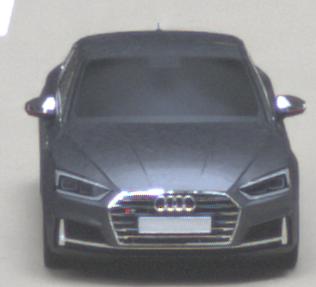
Make: Audi
Model: S5 Sportback
Detailed model: 8T Facelift
Model produced from: 2011
Model produced until: 2016
Doors: 5
Color: gray
Road condition: dry road
Daytime: midday
Contrast: medium contrast